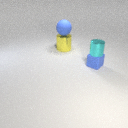
small cyan metal cylinder above small blue rubber cube